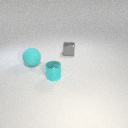
large cyan rubber sphere in front of small gray metal cube